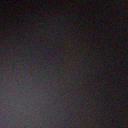
Screen state: off